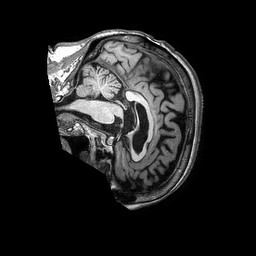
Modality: T1w
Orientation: sagittal
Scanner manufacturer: philips
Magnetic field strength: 3 T
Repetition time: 0.006653 s
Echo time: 0.002984 s